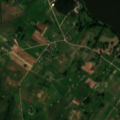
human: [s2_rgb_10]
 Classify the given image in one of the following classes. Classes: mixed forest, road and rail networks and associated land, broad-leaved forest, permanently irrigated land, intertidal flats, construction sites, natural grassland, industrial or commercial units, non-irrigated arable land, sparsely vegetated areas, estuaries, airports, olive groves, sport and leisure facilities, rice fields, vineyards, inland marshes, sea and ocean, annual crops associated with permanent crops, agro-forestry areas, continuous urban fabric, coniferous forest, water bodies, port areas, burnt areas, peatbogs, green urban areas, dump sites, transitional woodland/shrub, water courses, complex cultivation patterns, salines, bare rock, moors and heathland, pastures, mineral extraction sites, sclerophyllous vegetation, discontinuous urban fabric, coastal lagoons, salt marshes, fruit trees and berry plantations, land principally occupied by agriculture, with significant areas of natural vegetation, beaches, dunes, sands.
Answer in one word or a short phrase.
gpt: pastures, complex cultivation patterns, land principally occupied by agriculture, with significant areas of natural vegetation, water bodies